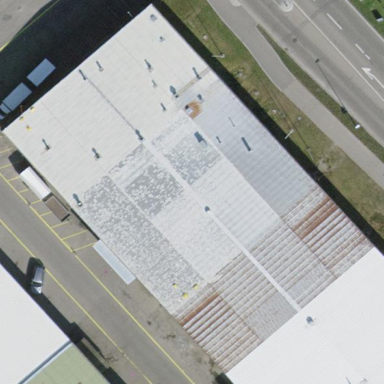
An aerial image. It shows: Industrial building.